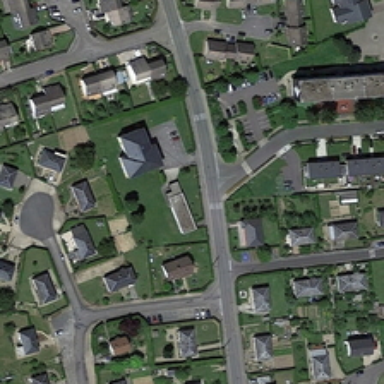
Many green trees and buildings are in a medium residential area .